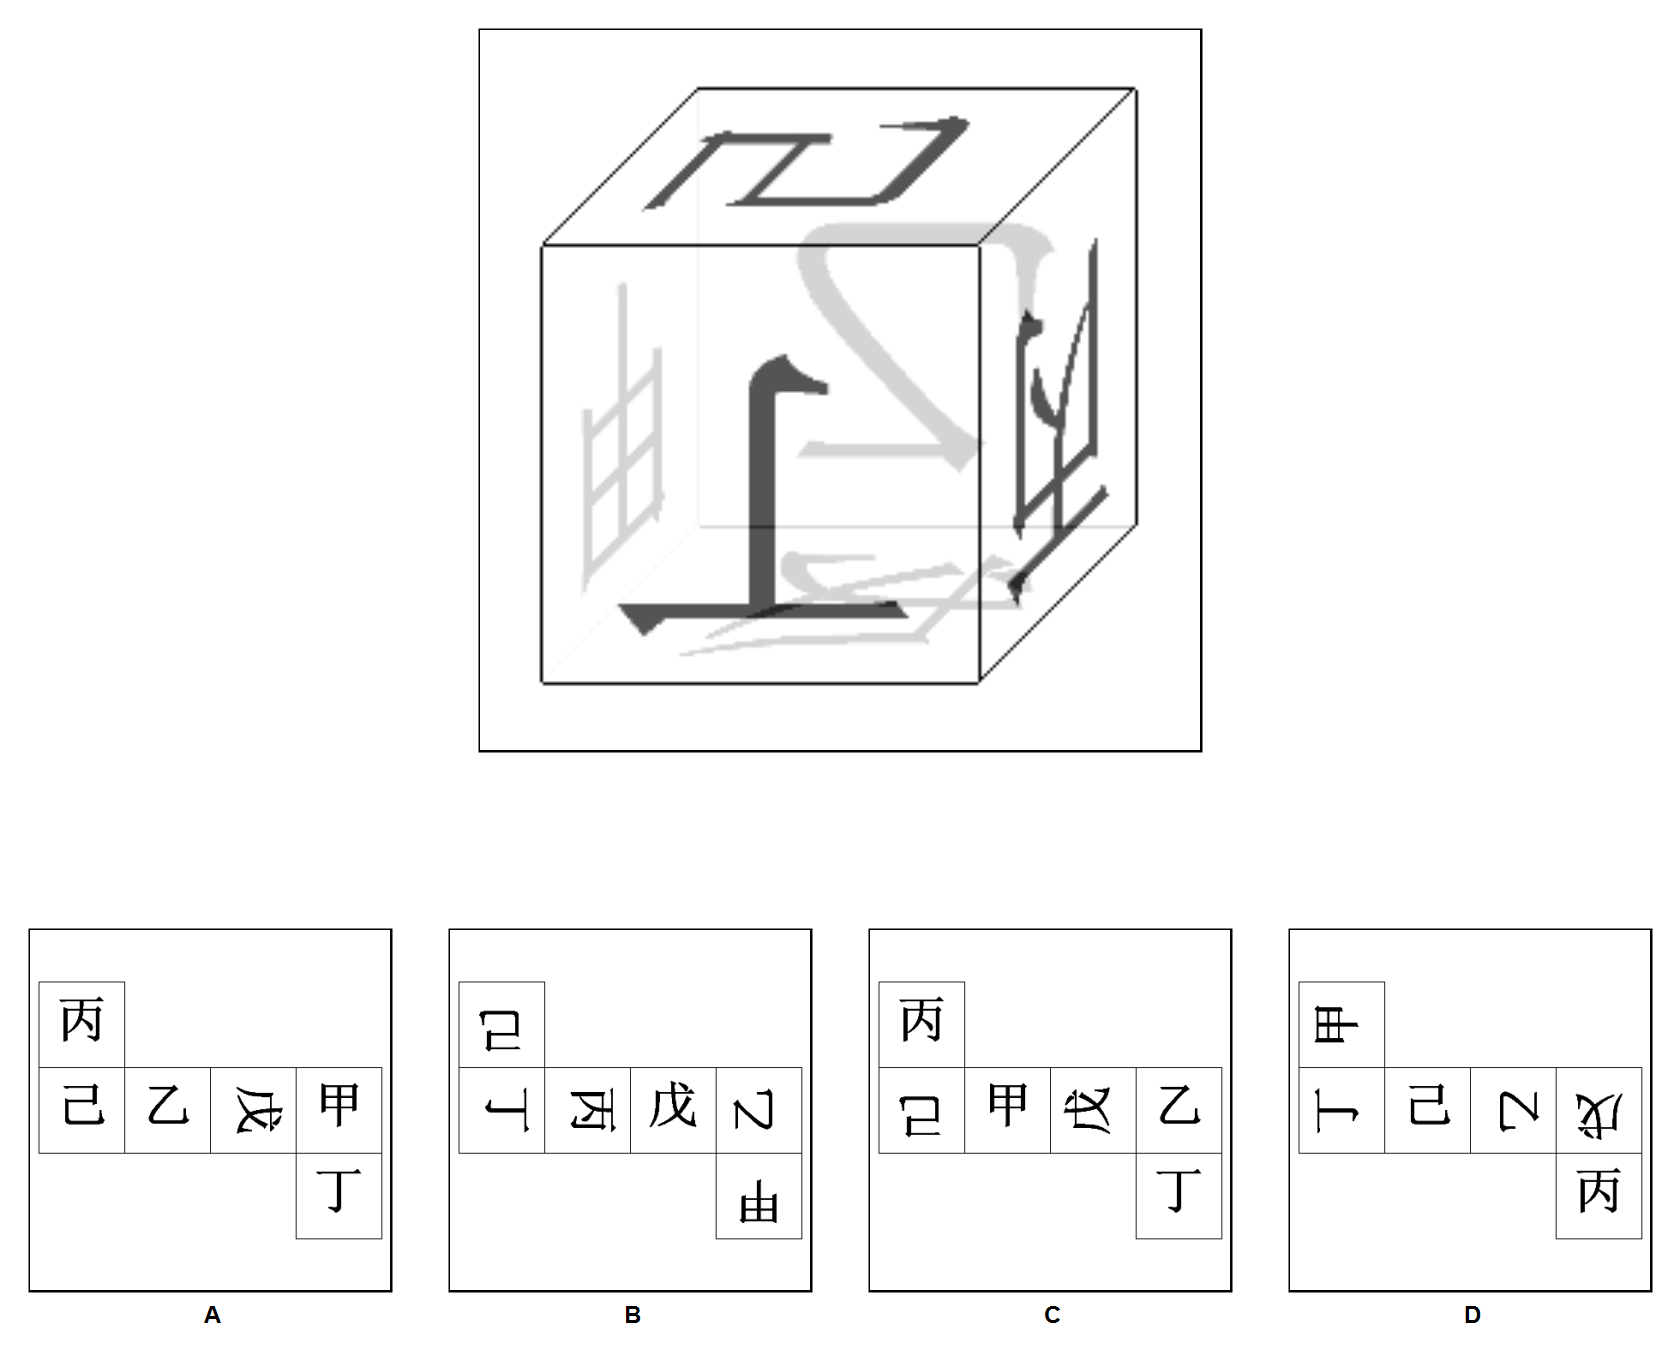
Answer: D